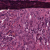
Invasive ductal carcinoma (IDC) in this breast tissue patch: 1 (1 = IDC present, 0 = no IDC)